Question: I have implemented time input as a length of time in my application using a textbox and parsing the string to a TimeSpan object.
'''
//Assign text box string value to a time span variable.
TimeSpan workTm = TimeSpan.ParseExact(wrkString, @"hh\ \:\ mm\ \:\ ss\ \:\ fff", CultureInfo.InvariantCulture);
'''
But I'm wondering how I can add a time picker control like the below image to the application. I don't see any available control in the toolbox.
Is the any custom control that I could use and how is it implemented?

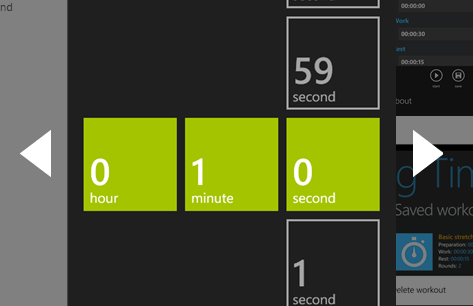
Answer: If you're making a Silverlight Windows Phone 8.1 app, you need to use the TimePicker control from Silverlight Windows Phone toolkit.
Read more about TimePicker and DatePicker controls from Silverlight Windows Phone toolkit <URL>.
If you're making a WinRT Windows Phone 8.1 app, there's a TimePicker control included in the SDK. (yaay!)
Comes down to using it like this: (Silverlight)
'''
<toolkit:TimePicker Value="{Binding Date}" />
'''
or: (WinRT)
'''
<TimePicker Time="{Binding Time}"/>
'''
More info about migrating from one to another which includes certain subtle differences can be found <URL>.